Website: apple-inc
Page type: review-order
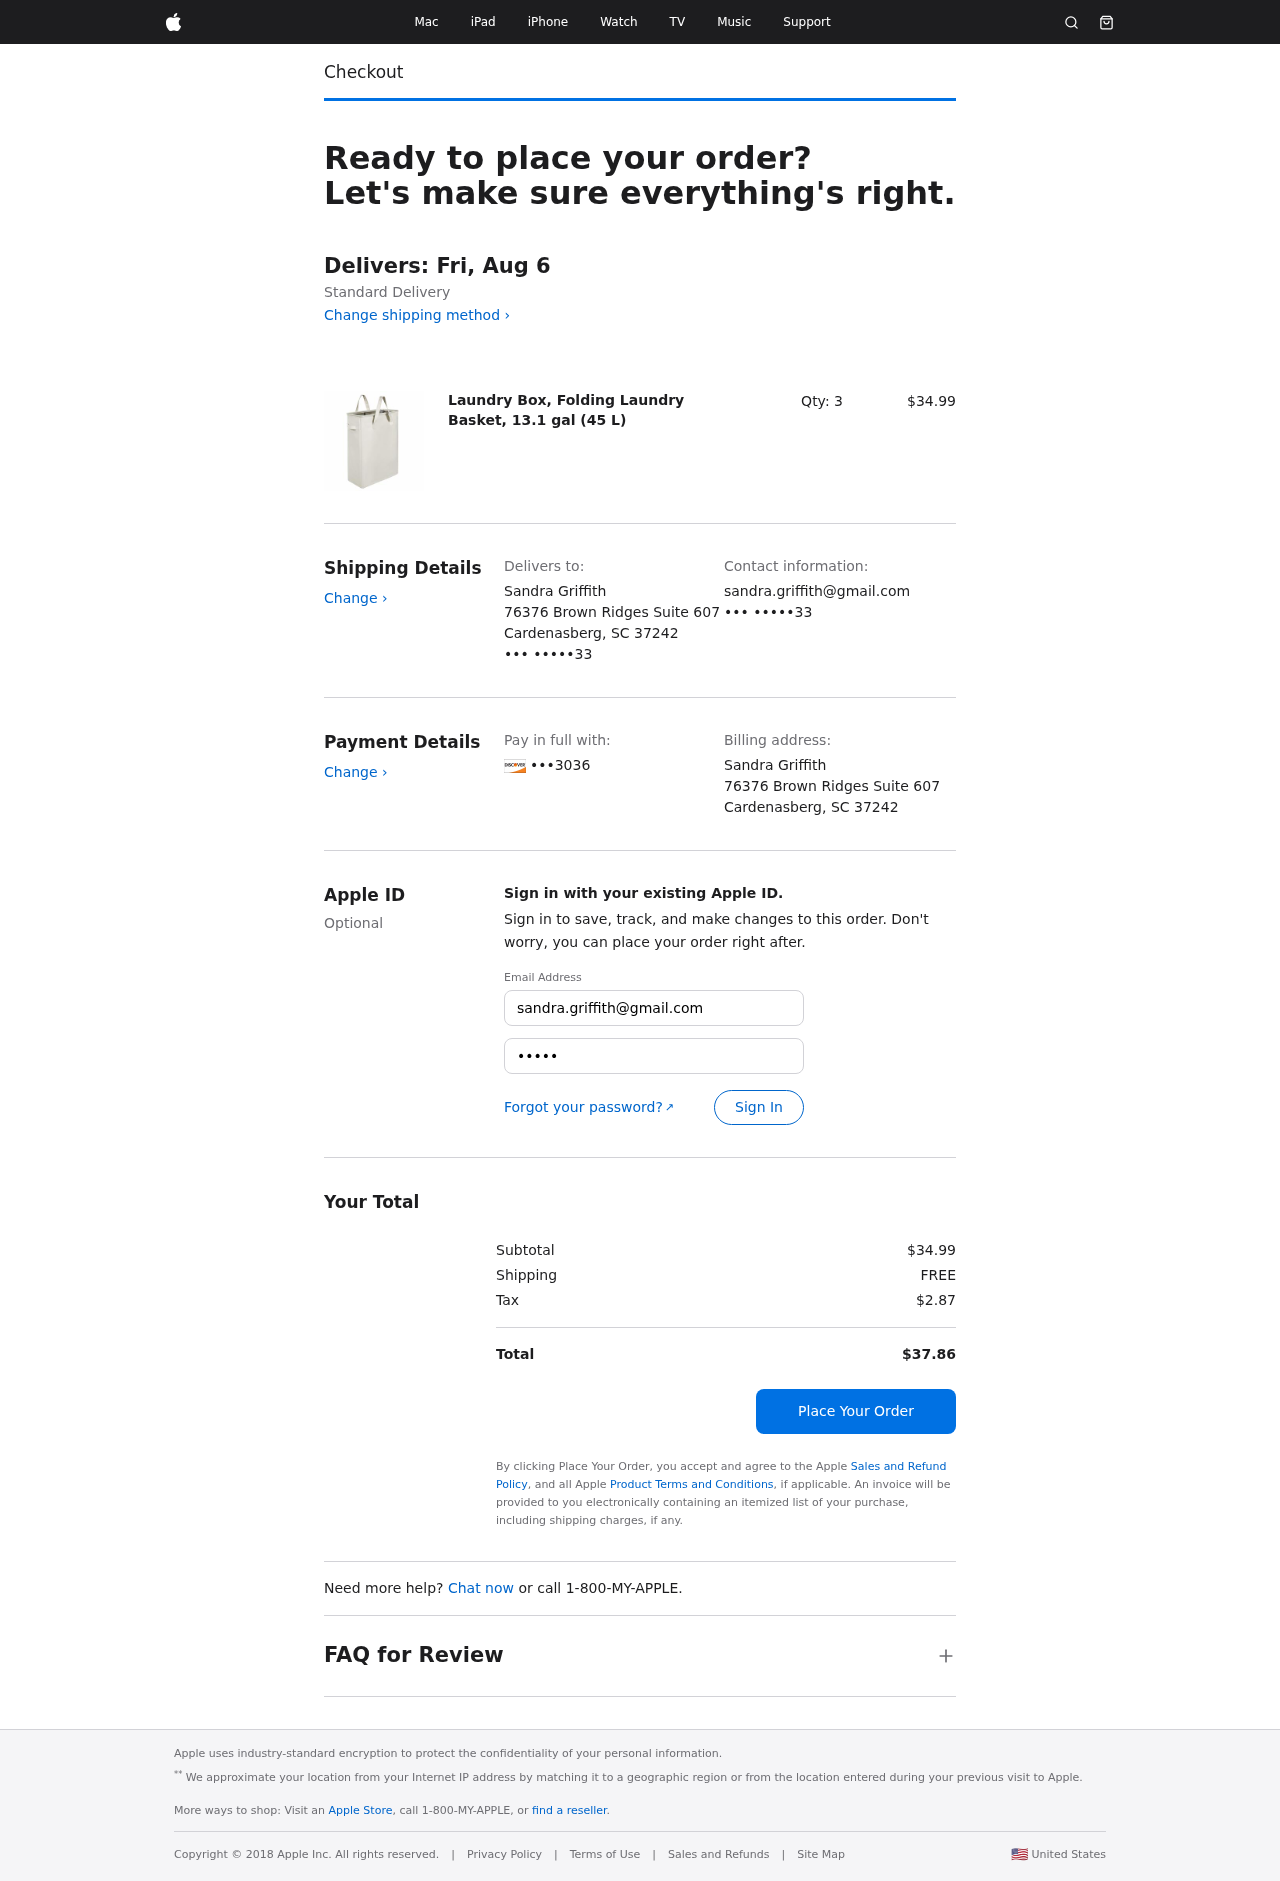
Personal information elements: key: PII_CARD_LAST4
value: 3036
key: PII_CITY_STATE_ZIP
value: Cardenasberg, SC 37242
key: PII_EMAIL3
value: sandra.griffith@gmail.com
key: PII_FULLNAME
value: Sandra Griffith
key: PII_PHONE_SUFFIX
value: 33
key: PII_STREET
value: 76376 Brown Ridges Suite 607
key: PII_EMAIL2
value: sandra.griffith@gmail.com
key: PII_PHONE_SUFFIX2
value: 33
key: PII_FULLNAME2
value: Sandra Griffith
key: PII_CITY
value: Cardenasberg
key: PII_STATE_ABBR
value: SC
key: PII_POSTCODE
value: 37242
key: PII_POSTCODE_FULL
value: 37242
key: PII_CITY_STATE
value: Cardenasberg, SC
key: PII_POSTCODE_NUMERIC
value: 37242
Product elements: key: PRODUCT1_NAME
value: Laundry Box, Folding Laundry Basket, 13.1 gal (45 L)
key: PRODUCT1_PRICE
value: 34.99
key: PRODUCT1_QUANTITY
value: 3
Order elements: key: ORDER_DELIVERY_DATE
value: Delivers: Fri, Aug 6
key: ORDER_SUBTOTAL
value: $34.99
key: ORDER_SHIPPING_COST
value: FREE
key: ORDER_TAX
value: $2.87
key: ORDER_TOTAL
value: $37.86